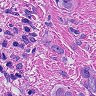
Metastatic tissue present: yes